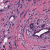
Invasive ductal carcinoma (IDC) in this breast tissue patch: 0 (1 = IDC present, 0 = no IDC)